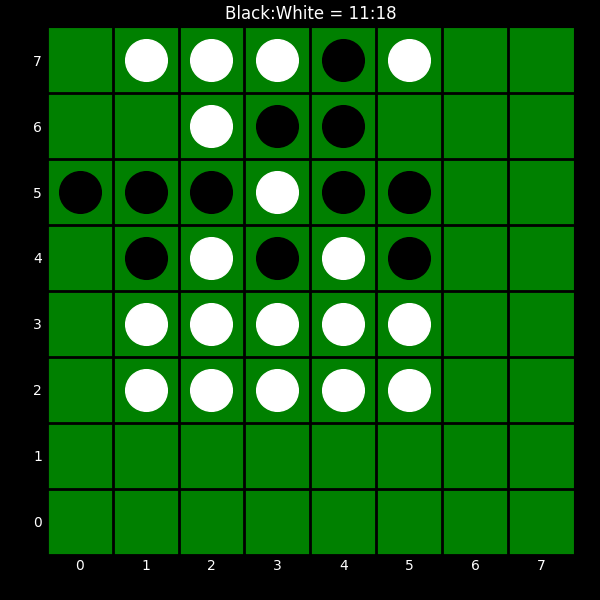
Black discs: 11
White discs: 18